Interaction volume radius: 5 \u00c5
Interaction volume height: 20 \u00c5
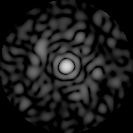
Disorder parameter: 0.8184